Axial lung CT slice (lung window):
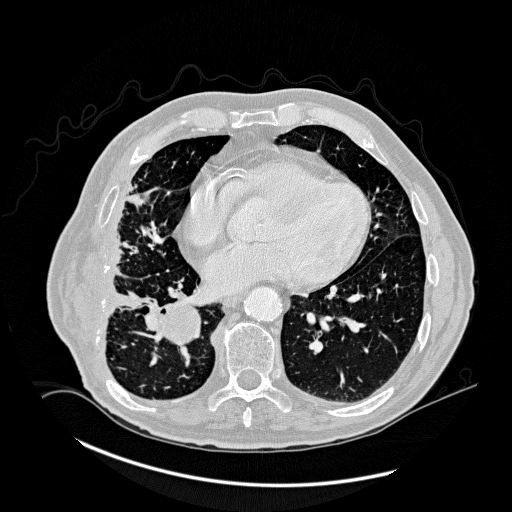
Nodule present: no